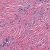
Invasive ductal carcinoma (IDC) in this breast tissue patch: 1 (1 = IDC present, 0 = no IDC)